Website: home-depot
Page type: billing-address
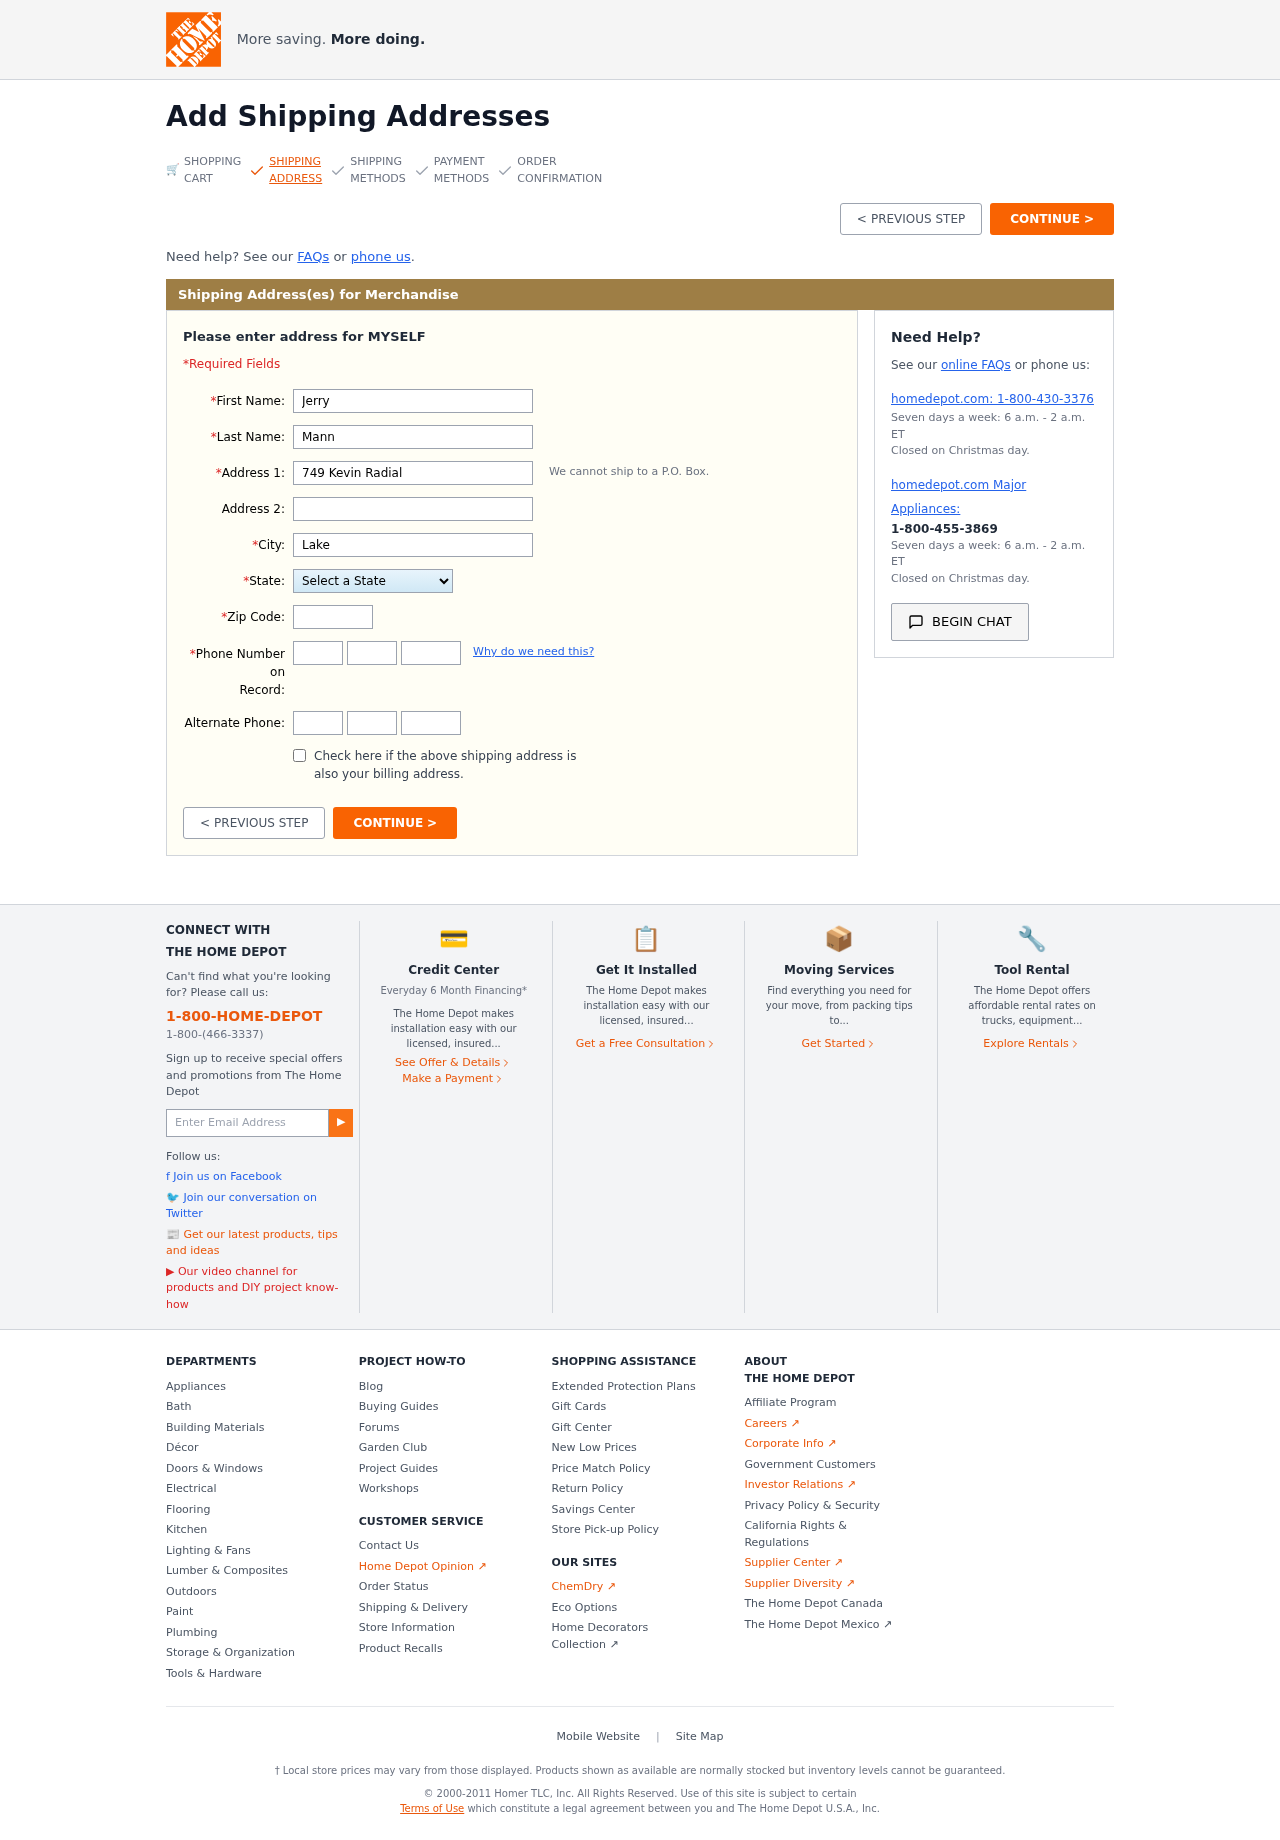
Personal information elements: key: PII_STATE
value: MH
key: PII_FIRSTNAME
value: Jerry
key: PII_LASTNAME
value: Mann
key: PII_STREET
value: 749 Kevin Radial
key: PII_CITY
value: Lake Wanda
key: PII_POSTCODE
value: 81786
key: PII_PHONE_AREA
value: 569
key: PII_PHONE_PREFIX
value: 694
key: PII_PHONE_LINE
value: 0784
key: PII_PHONE_ALT_AREA
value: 217
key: PII_PHONE_ALT_PREFIX
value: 442
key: PII_PHONE_ALT_LINE
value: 0421